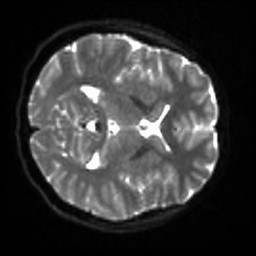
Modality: sbref
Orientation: axial
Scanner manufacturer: siemens
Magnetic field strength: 3 T
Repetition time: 4 s
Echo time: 0.0594 s